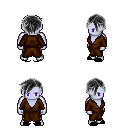
a pixel art fantasy rpg character, male body template, dark elf, purple skin, brown robe, gold greaves, gray pixie cut hairstyle, black slippers, four views (front, back, left, right), 2x2 character sprite sheet, small pixel art, hard edges, no anti-aliasing